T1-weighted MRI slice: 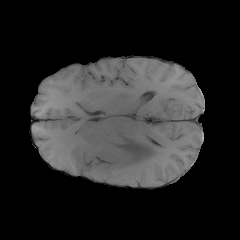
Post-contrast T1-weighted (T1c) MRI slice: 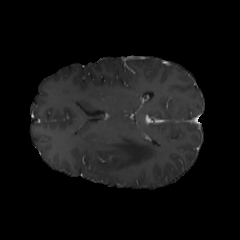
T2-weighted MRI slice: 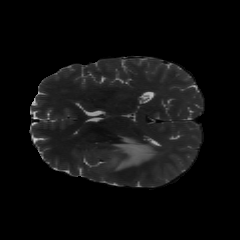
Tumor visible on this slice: yes